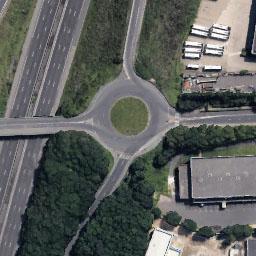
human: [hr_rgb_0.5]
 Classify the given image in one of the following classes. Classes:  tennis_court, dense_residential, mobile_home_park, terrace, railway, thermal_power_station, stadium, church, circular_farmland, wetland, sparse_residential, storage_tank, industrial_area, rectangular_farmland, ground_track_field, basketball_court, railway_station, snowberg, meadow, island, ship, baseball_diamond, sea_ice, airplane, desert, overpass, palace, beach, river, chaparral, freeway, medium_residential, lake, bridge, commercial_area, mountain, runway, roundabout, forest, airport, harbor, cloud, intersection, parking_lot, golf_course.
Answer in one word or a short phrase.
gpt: roundabout